八年级 · 解析几何
如图, $\triangle A B C$ 是等边三角形, 点 $D$ 是边 $B C$ 上的一点, 以 $A D$ 为边作等边 $\triangle A D E$, 过点 $C$ 作 $C F / / D E$交 $A B$ 于点 $F$.

图(1)

图(2)

(1) 若点 $D$ 是 $B C$ 边的中点(如图 (1)), 求证: $E F=C D$;

(2)在(1)的条件下直接写出 $\triangle A E F$ 和 $\triangle A B C$ 的面积比;

(3)若点 $D$ 是 $B C$ 边上的任意一点(除 $B 、 C$ 外如图(2)), 那么(1)中的结论是否仍然成立? 若成立,请给出证明; 若不成立, 请说明理由.
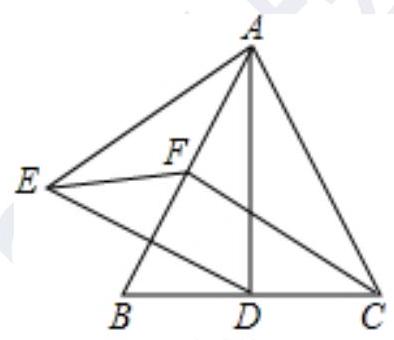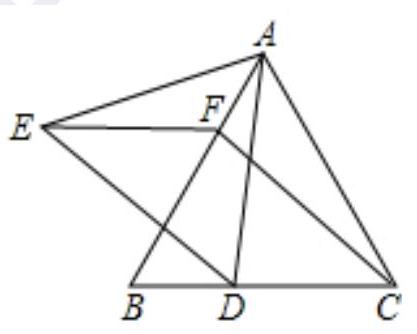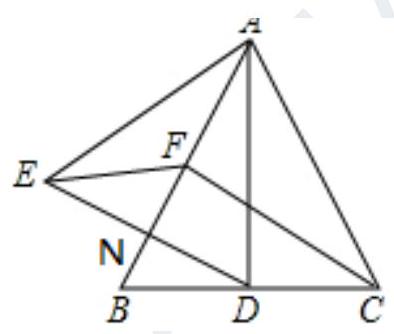
答案: (1)证明: $\because \triangle A B C$ 是等边三角形, 点 $D$ 是 $B C$ 边的中点,
$\therefore B A=B C=C A, C D=\frac{1}{2} B C, \angle D A B=\angle D A C=30^{\circ}$,

$\because \triangle A D E$ 是等边三角形,

$\therefore \angle D A E=\angle A D E=60^{\circ}$,

$\therefore \angle E A B=\angle D A B=30^{\circ}$,

$\therefore \angle A N D=90^{\circ}$,

$\because C F / / D E$

$\therefore \angle C F B=\angle B N D=90^{\circ}$,

$\because C A=C B, \angle C F B=90^{\circ}$,

$\therefore B F=\frac{1}{2} A B, \angle B C F=30^{\circ}$,

$\therefore B F=C D$,

在 $\triangle A D C$ 和 $\triangle C F B$ 中,

$$
\left\{\begin{array}{l}
\angle D A C=\angle F C B \\
\angle A D C=\angle C F B \\
C D=B F
\end{array}\right.
$$

$\therefore \triangle A D C \cong \triangle C F B(A A S)$,

$\therefore A D=C F$,

$\therefore E D=C F$,

$\therefore$ 四边形 $E D C F$ 是平行四边形,

$\therefore E F=C D$

(2) 解：连接 $D F$,

易证 $A B$ 垂直平分 $E D$,

$\therefore E F=D F$,

在 $\triangle A F E$ 和 $\triangle A F D$ 中, $\left\{\begin{array}{l}A E=A D \\ E F=D F, \\ A F=A F\end{array}\right.$

$\therefore \triangle A F E \cong \triangle A F D(S S S)$,
$\because$ 点 $D$ 是 $B C$ 边的中点,

$\therefore \triangle A D B$ 和 $\triangle A B C$ 的面积比 $1: 2$,

$\because$ 点 $F$ 是 $A B$ 边的中点,

$\therefore \triangle A D F$ 和 $\triangle A B D$ 的面积比 $1: 2$,

$\therefore \triangle A D F$ 和 $\triangle A B C$ 的面积比 $1: 4$,

$\therefore \triangle A E F$ 和 $\triangle A B C$ 的面积比 1：4;

(3)解: (1)中的结论仍然成立,

理由如下: $\because \triangle A D E$ 是等边三角形,

$\therefore \angle A D E=60^{\circ}$,

$\because \triangle A B C$ 是等边三角形,

$\therefore \angle B=\angle A C B=\angle B A C=60^{\circ}$,

$\therefore \angle E D B=180^{\circ}-\angle B-\angle A D E-\angle B A D=60^{\circ}-\angle B A D$,

$\because \angle B A C=60^{\circ}$,

$\therefore \angle D A C=60^{\circ}-\angle B A D$

$\therefore \angle E D B=\angle D A C$,

$\because C F / / D E$

$\therefore \angle F C B=\angle E D B$,

$\therefore \angle F C B=\angle D A C$,

在 $\triangle A D C$ 和 $\triangle C F B$ 中,

$$
\left\{\begin{array}{l}
\angle D A C=\angle F C B \\
A C=C B \\
\angle A C D=\angle B
\end{array}\right.
$$

$\therefore \triangle A D C \cong \triangle C F B(A S A)$,

$\therefore A D=C F$,

$\therefore E D=C F$,

$\therefore$ 四边形 $E D C F$ 是平行四边形,

$\therefore E F=C D$.